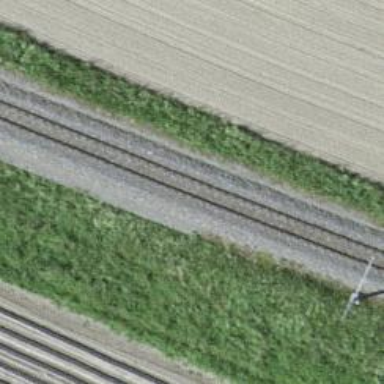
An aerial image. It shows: Narrow-gauge railway with 1 track. The tracks are electrified with contact line.